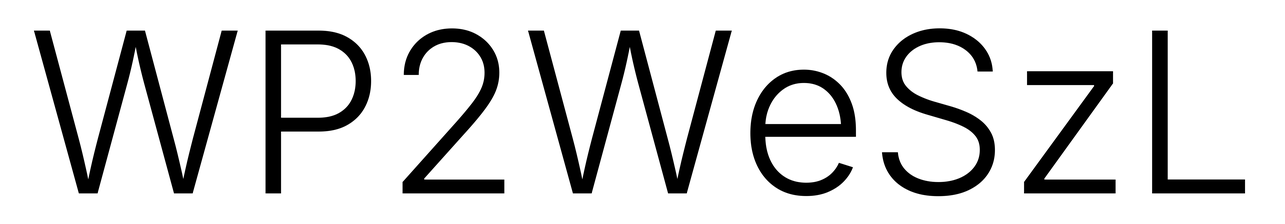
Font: Inter_Light